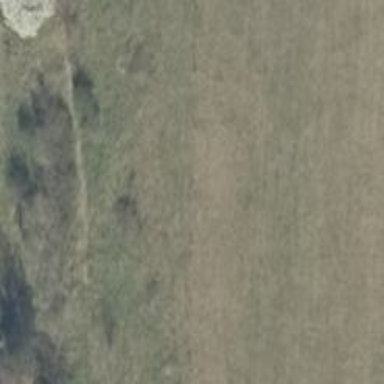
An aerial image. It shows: Grass track with grade 5 tracktype.